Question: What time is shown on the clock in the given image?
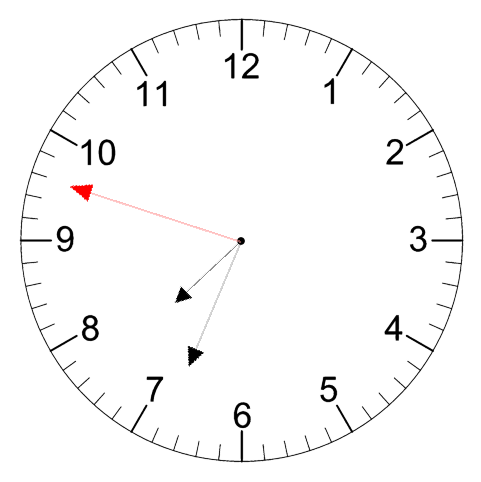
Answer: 07:33:48